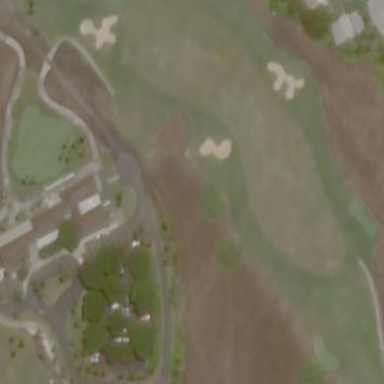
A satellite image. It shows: Golf fairway in the image.